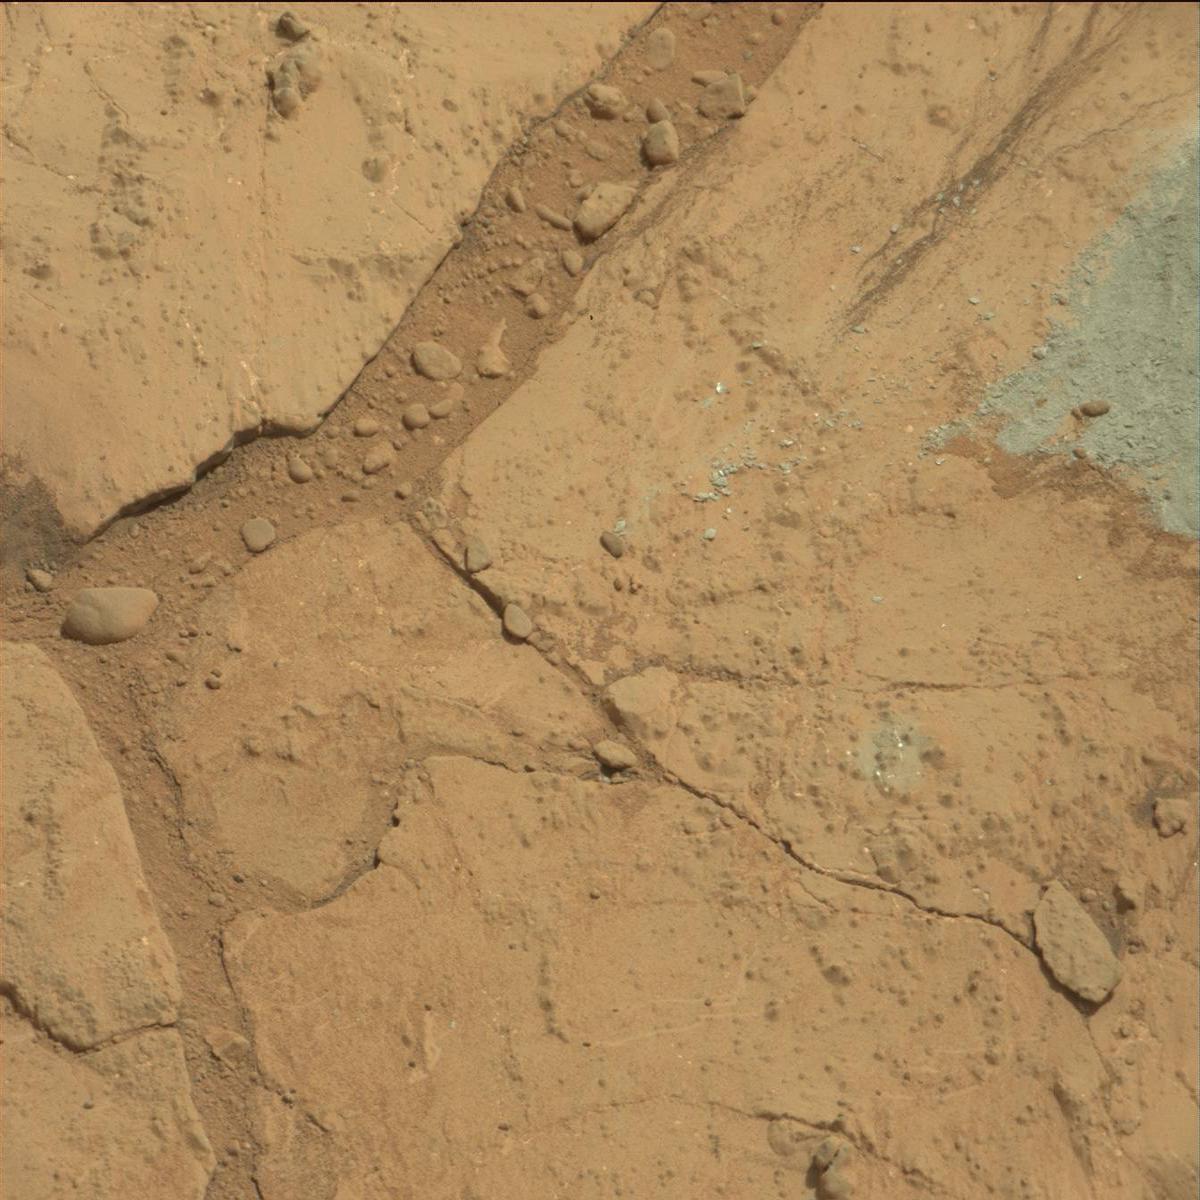
Terrain classes present: Bedrock, Hole, Rock, Sand / Soil